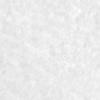
Label: no_change